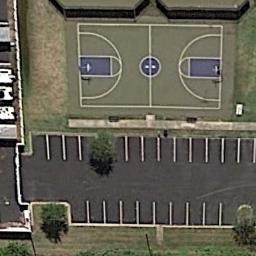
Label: basketball_court